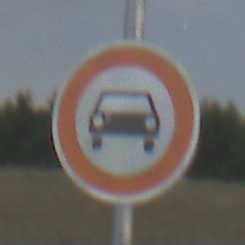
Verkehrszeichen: VerbotKraftwagen
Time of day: Night
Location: Outdoor (Nature)
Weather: Overcast
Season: NotSpecified
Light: Artificial